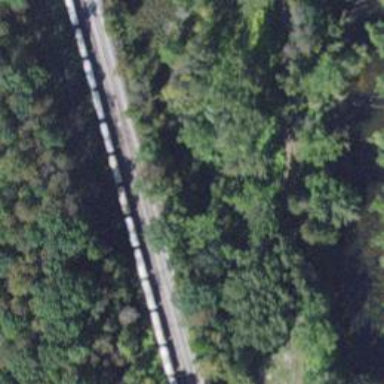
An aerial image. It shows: Railway siding for service.